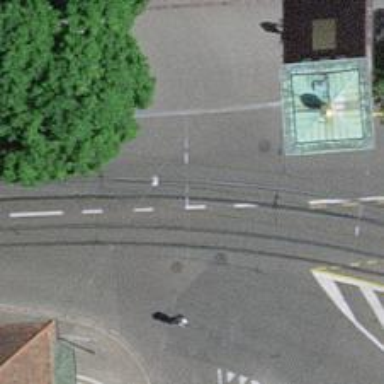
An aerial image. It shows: Tram level crossing on railway.